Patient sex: M
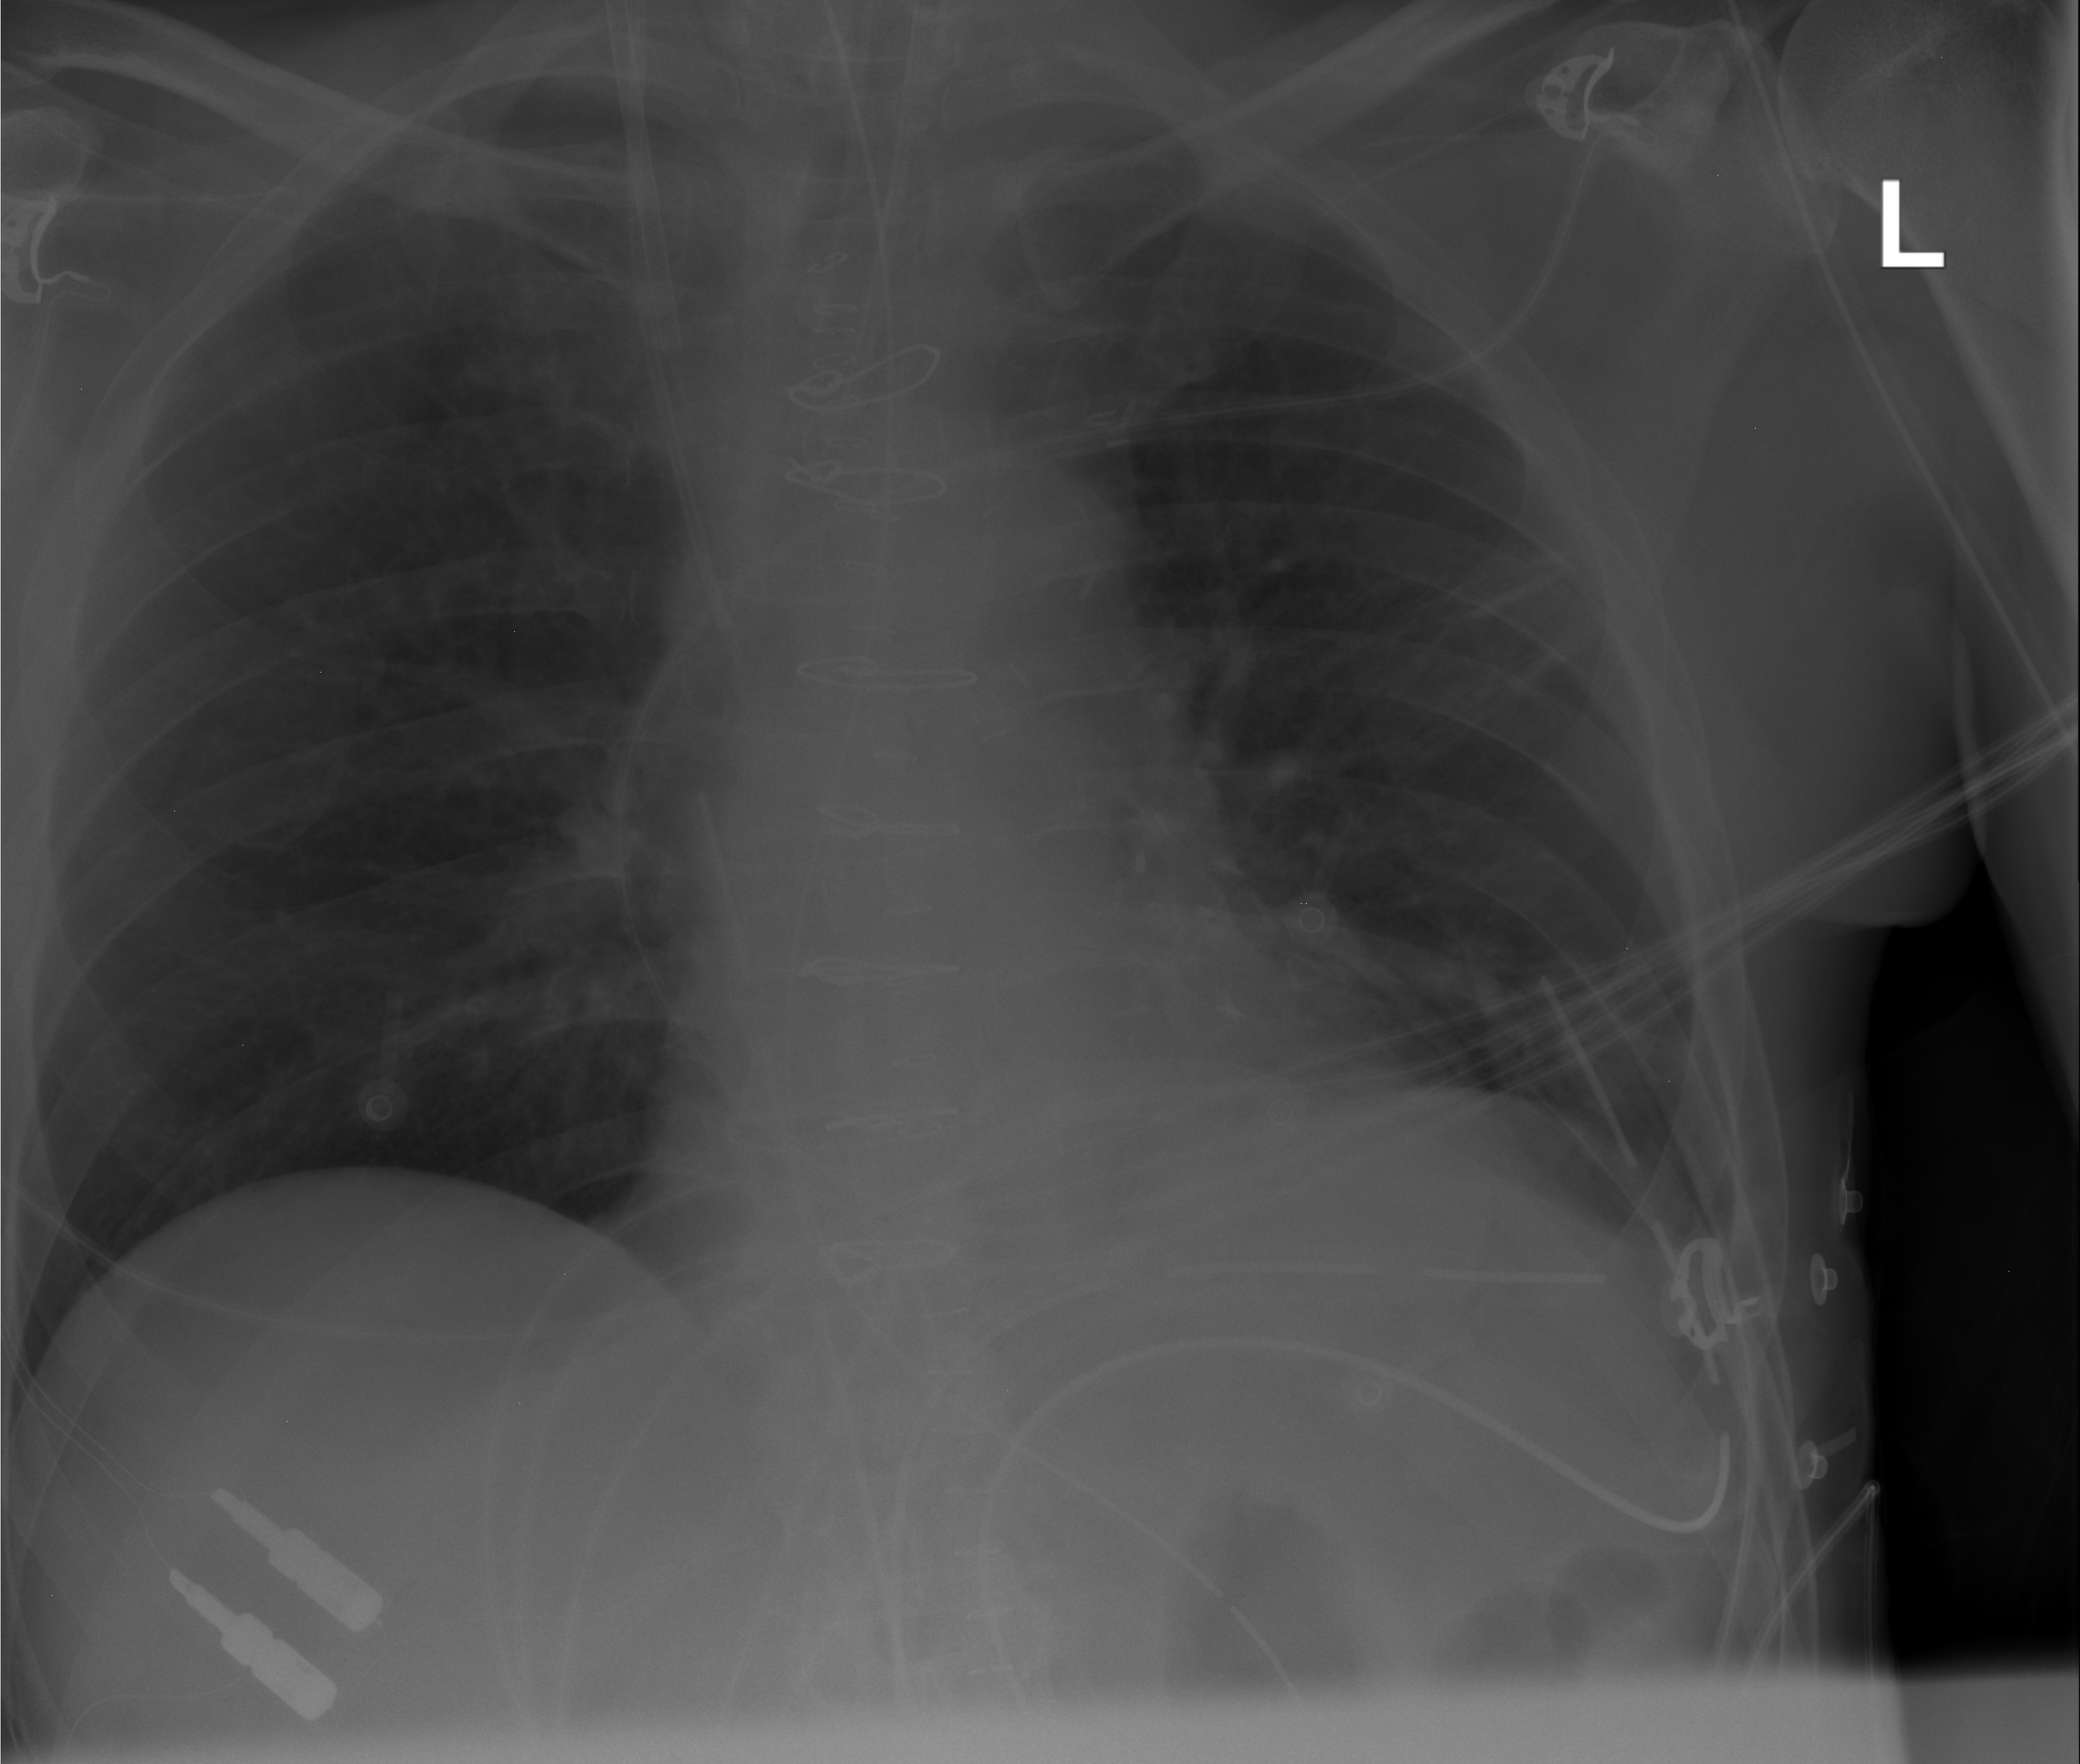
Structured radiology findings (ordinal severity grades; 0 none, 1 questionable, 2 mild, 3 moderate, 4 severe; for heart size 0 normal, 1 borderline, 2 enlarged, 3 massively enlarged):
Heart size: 2
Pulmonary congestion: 0
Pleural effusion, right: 0
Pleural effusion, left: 1
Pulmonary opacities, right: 0
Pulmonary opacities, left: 0
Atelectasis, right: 0
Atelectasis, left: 2